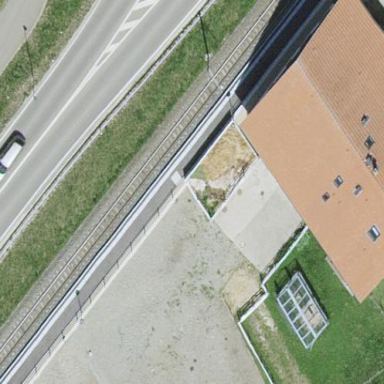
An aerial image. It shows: Platform for public transport with shelter. The platform is for railway use.